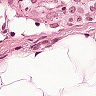
Metastatic tissue present: no